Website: walmart
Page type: address-validator
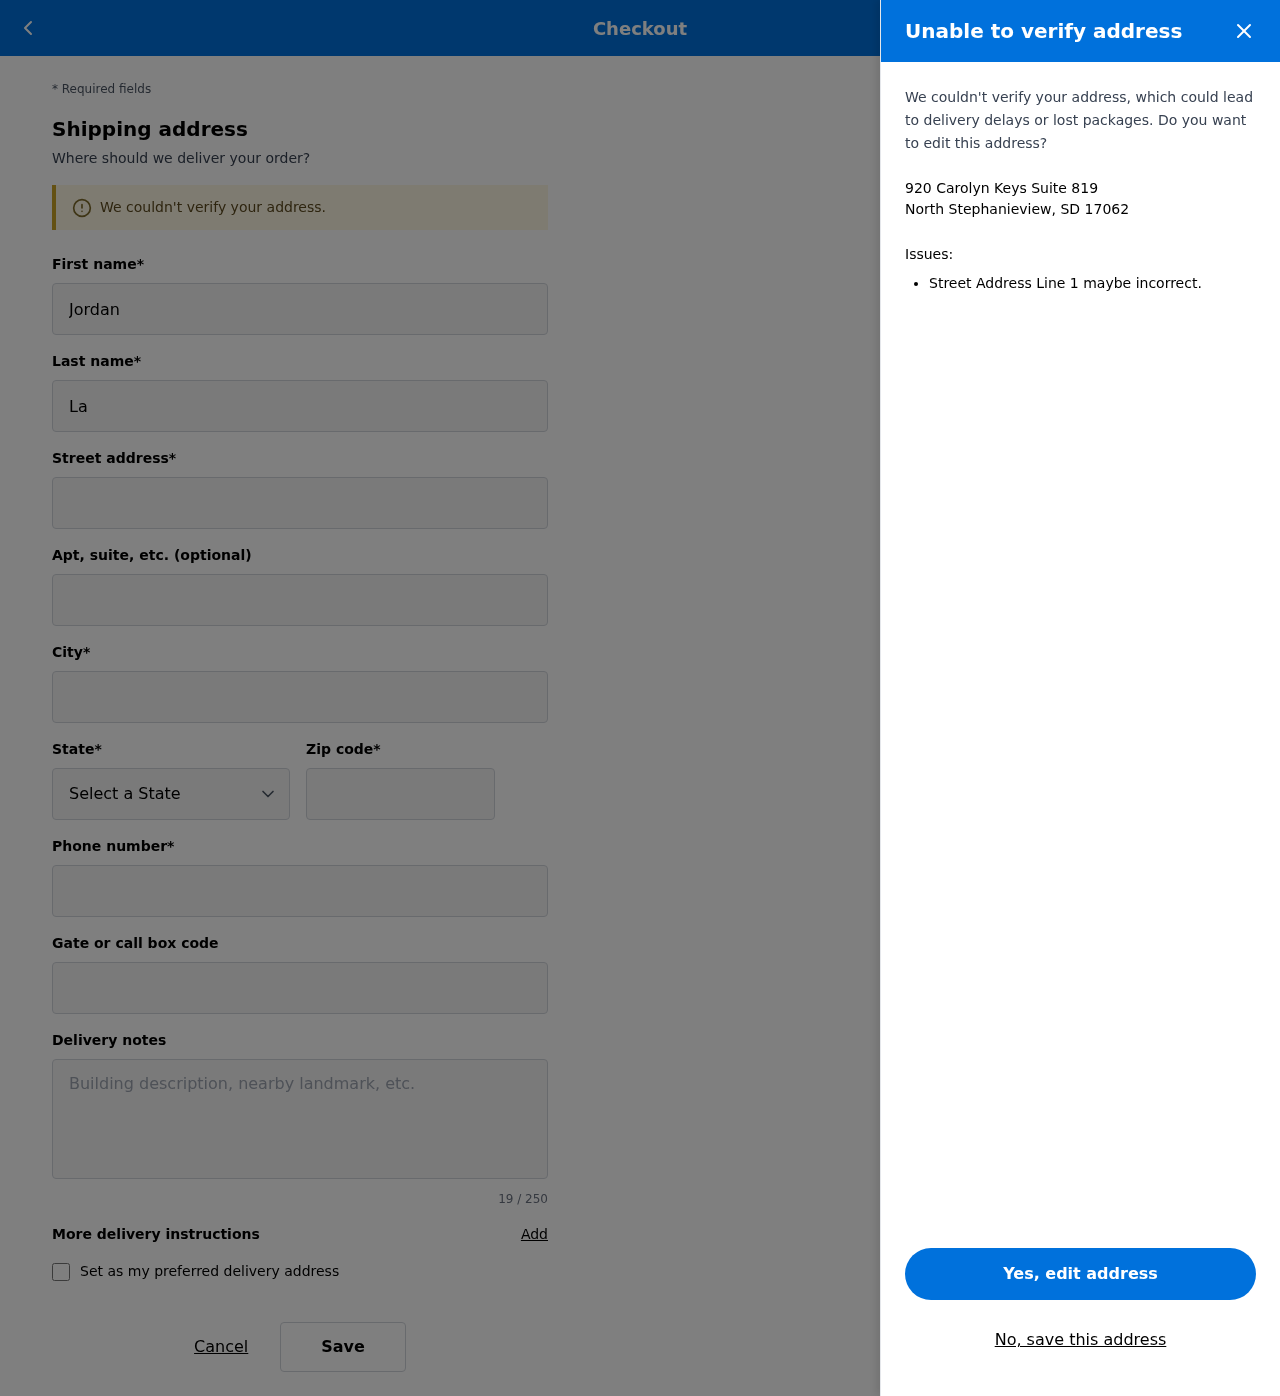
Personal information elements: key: PII_CITY_STATE_ZIP
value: North Stephanieview, SD 17062
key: PII_DELIVERY_INSTRUCTIONS
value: Leave at front door
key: PII_STATE_ABBR
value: SD
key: PII_STREET
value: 920 Carolyn Keys Suite 819
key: PII_FIRSTNAME
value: Jordan
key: PII_LASTNAME
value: Larson
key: PII_CITY
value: North Stephanieview
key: PII_POSTCODE
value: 17062
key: PII_PHONE
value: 3292065630
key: PII_SECURITY_CODE
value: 309